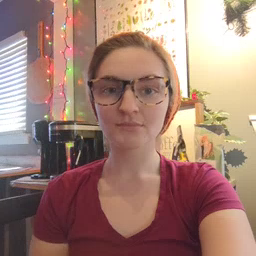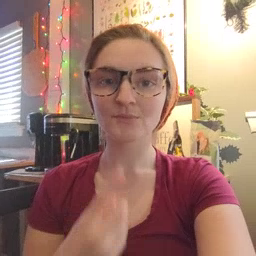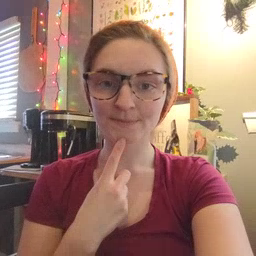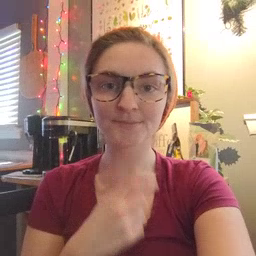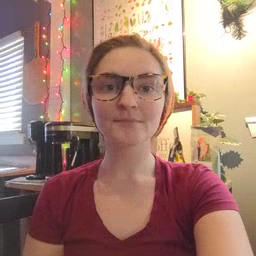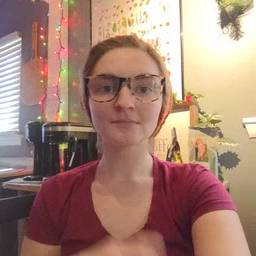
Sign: chin